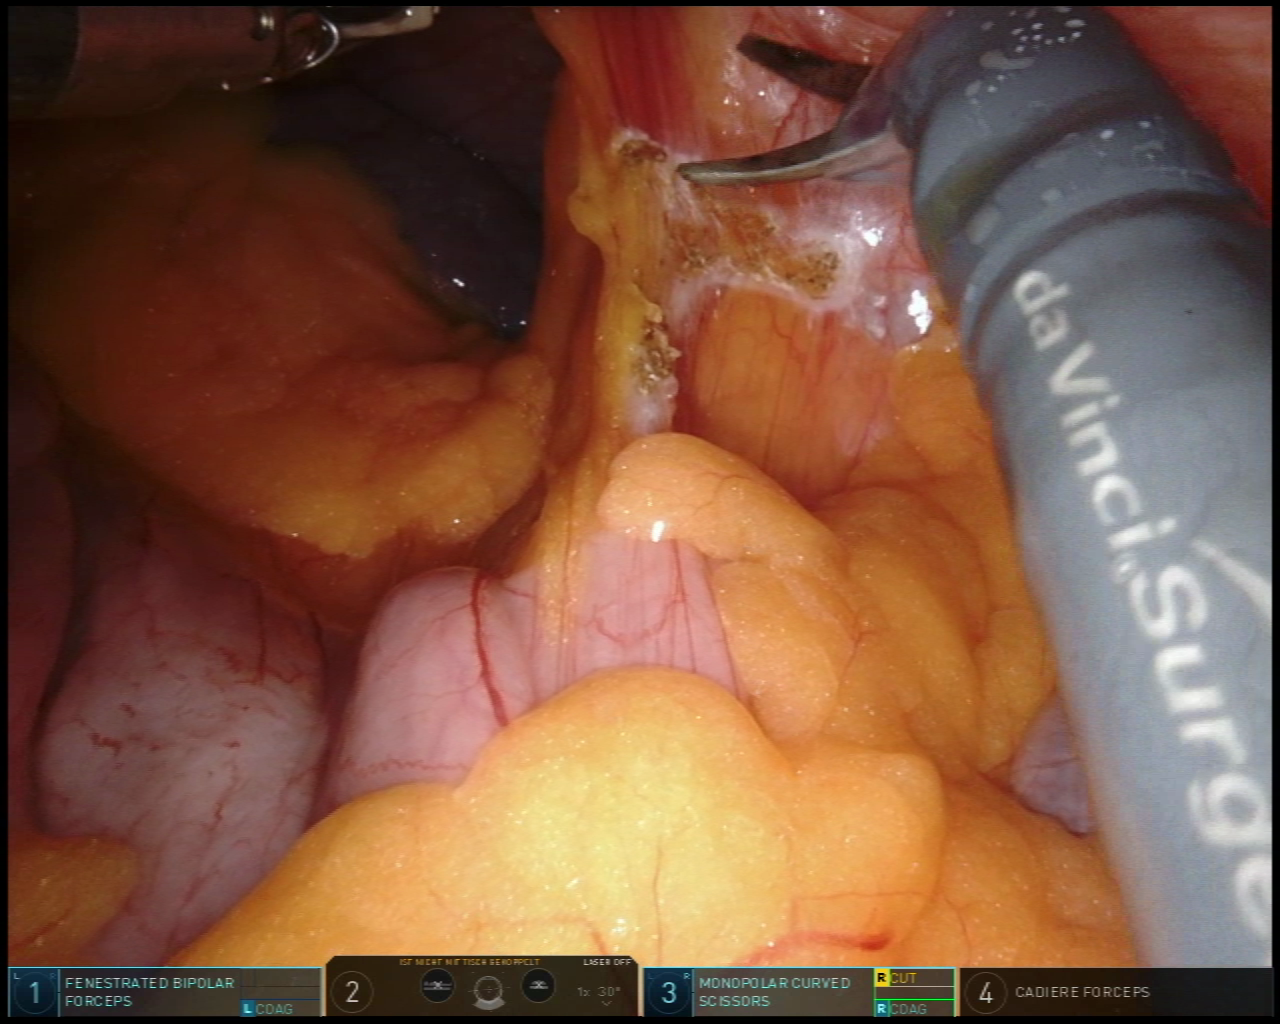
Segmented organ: abdominal_wall
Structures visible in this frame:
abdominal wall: no
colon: yes
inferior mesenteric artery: no
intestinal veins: no
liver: no
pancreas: no
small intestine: yes
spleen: yes
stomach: no
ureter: no
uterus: no
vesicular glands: no